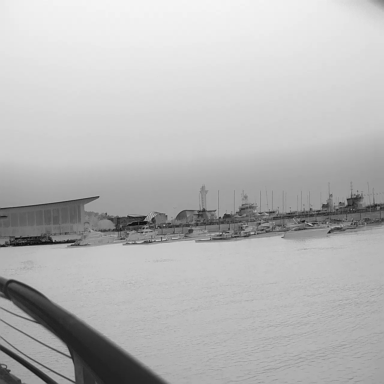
There are six objects shown in the infrared image, including three canoes, two liners, and a container_ship.